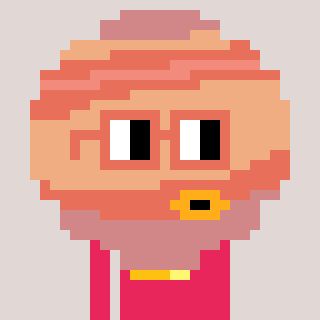
a pixel art character with square orange glasses, a jupiter-shaped head and a redpinkish-colored body on a warm background